Question: I am trying to make the text floating around the image and have done my research and found out this question has asked before, however, I did tried their code and still doesn't work. I have pasted my code down below and can anyone have a look and give me some suggestions. Is the grid system stop the text wrapper around image as it divided them into two separate sections. How can I make the text floating around the image like the photo.
'''
<div class="container text-section">
<div class="row">
<div class='float-left col-md-4'>
<img src="./assets/img/img6.jpeg" alt="img" width='100%'>
</div>
<div class='col-md-8'>
<p>
Lorem ipsum dolor sit amet, consectetuer adipiscing elit. Aenean commodo ligula eget dolor.
Aenean massa.
Cum sociis
natoque penatibus et magnis dis parturient montes, nascetur ridiculus mus. Donec quam felis,
ultricies nec,
pellentesque eu, pretium quis, sem. Nulla consequat massa quis enim. Donec pede justo,
fringilla vel,
aliquet nec,
vulputate eget, arcu. In enim justo, rhoncus ut, imperdiet a, venenatis vitae, justo. Nullam
dictum felis
eu pede
mollis pretium. Integer tincidunt. Cras dapibus. Vivamus elementum semper nisi. Aenean
vulputate eleifend
tellus.
Aenean leo ligula, porttitor eu, consequat vitae, eleifend ac, enim. Aliquam lorem ante,
dapibus in,
viverra quis, Lorem ipsum dolor sit amet, consectetuer adipiscing elit. Aenean commodo ligula
eget dolor.
Aenean massa.
Cum sociis
natoque penatibus et magnis dis parturient montes, nascetur ridiculus mus. Donec quam felis,
ultricies nec,
pellentesque eu, pretium quis, sem. Nulla consequat massa quis enim. Donec pede justo,
fringilla vel,
aliquet nec,
feugiat a, tellus. Phasellus viverra nulla ut metus varius laoreet.
</p>
</div>
</div>
</div>
'''

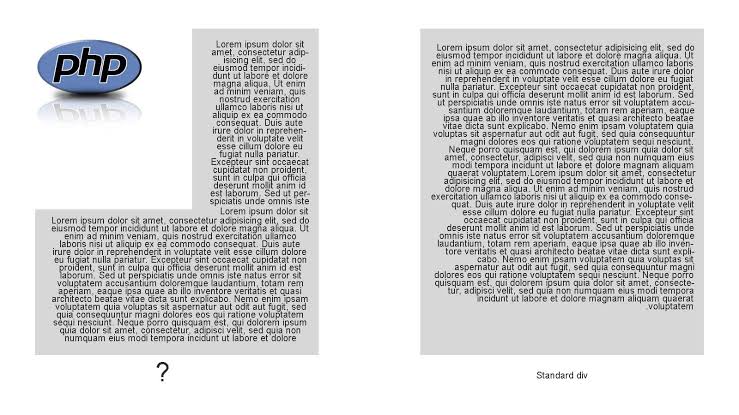
Answer: When using rows and cols you wont get any floating as the columns always set a width.
Get rid of the cols and bring the image and the text together like this (i inserted a dummy image so you can actually see stuff):
'''
<link href="https://stackpath.bootstrapcdn.com/bootstrap/4.2.1/css/bootstrap.min.css" rel="stylesheet"/>
<div class="container text-section">
<div class="float-left">
<img src="https://dummyimage.com/300x200" alt="img">
</div>
<p>
Lorem ipsum dolor sit amet, consectetuer adipiscing elit. Aenean commodo ligula eget dolor.
Aenean massa.
Cum sociis
natoque penatibus et magnis dis parturient montes, nascetur ridiculus mus. Donec quam felis,
ultricies nec,
pellentesque eu, pretium quis, sem. Nulla consequat massa quis enim. Donec pede justo,
fringilla vel,
aliquet nec,
vulputate eget, arcu. In enim justo, rhoncus ut, imperdiet a, venenatis vitae, justo. Nullam
dictum felis
eu pede
mollis pretium. Integer tincidunt. Cras dapibus. Vivamus elementum semper nisi. Aenean
vulputate eleifend
tellus.
Aenean leo ligula, porttitor eu, consequat vitae, eleifend ac, enim. Aliquam lorem ante,
dapibus in,
viverra quis, Lorem ipsum dolor sit amet, consectetuer adipiscing elit. Aenean commodo ligula
eget dolor.
Aenean massa.
Cum sociis
natoque penatibus et magnis dis parturient montes, nascetur ridiculus mus. Donec quam felis,
ultricies nec,
pellentesque eu, pretium quis, sem. Nulla consequat massa quis enim. Donec pede justo,
fringilla vel,
aliquet nec,
feugiat a, tellus. Phasellus viverra nulla ut metus varius laoreet.
Lorem ipsum dolor sit amet, consectetuer adipiscing elit. Aenean commodo ligula eget dolor.
Aenean massa.
Cum sociis
natoque penatibus et magnis dis parturient montes, nascetur ridiculus mus. Donec quam felis,
</p>
</div>
'''